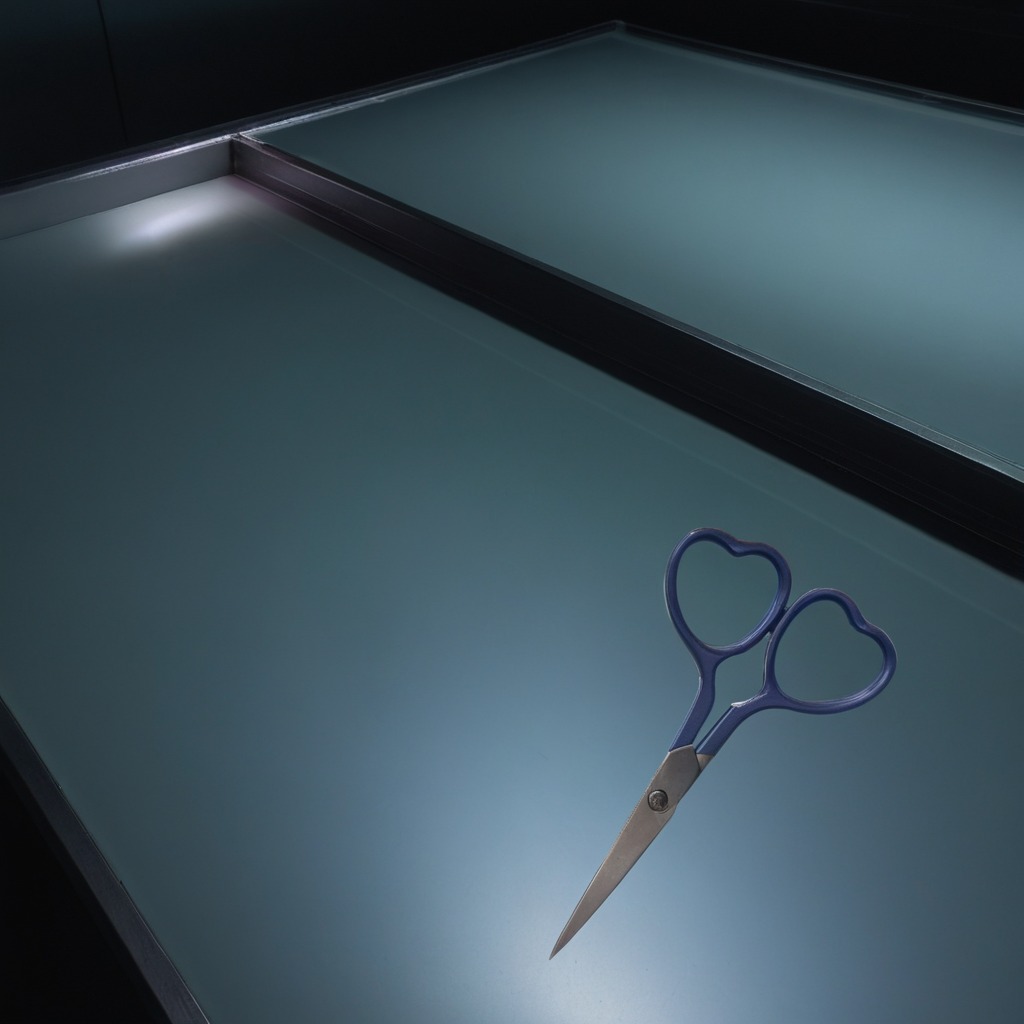
A scissor lying on the table in the railway signal maintenance room.